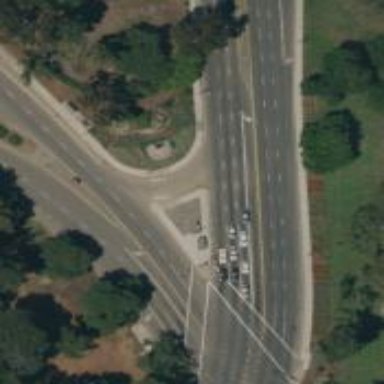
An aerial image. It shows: Primary link road with asphalt surface.